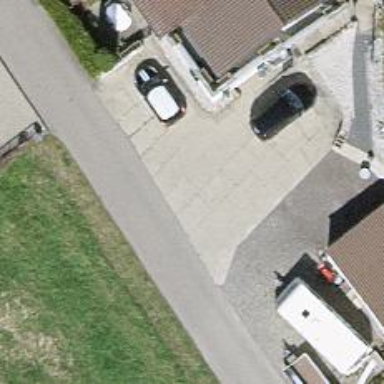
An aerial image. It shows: Residential road.